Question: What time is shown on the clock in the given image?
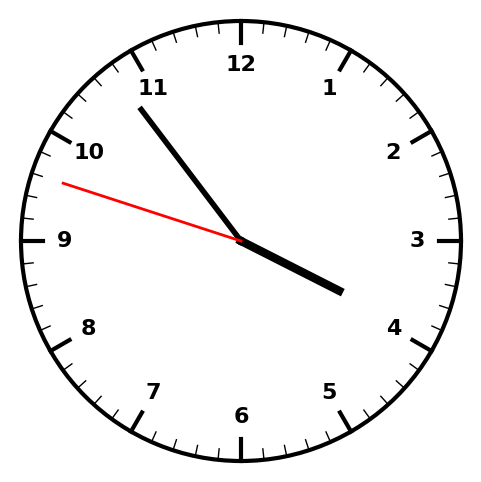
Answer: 03:53:48